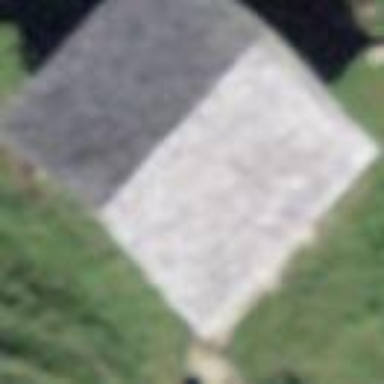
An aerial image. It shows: Barn.